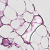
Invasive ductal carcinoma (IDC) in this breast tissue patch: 0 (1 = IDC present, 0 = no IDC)